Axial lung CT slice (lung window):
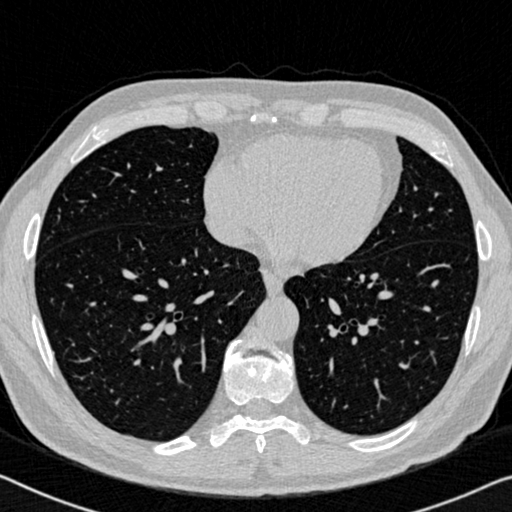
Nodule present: no